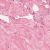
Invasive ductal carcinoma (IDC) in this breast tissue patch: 0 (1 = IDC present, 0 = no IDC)